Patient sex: F
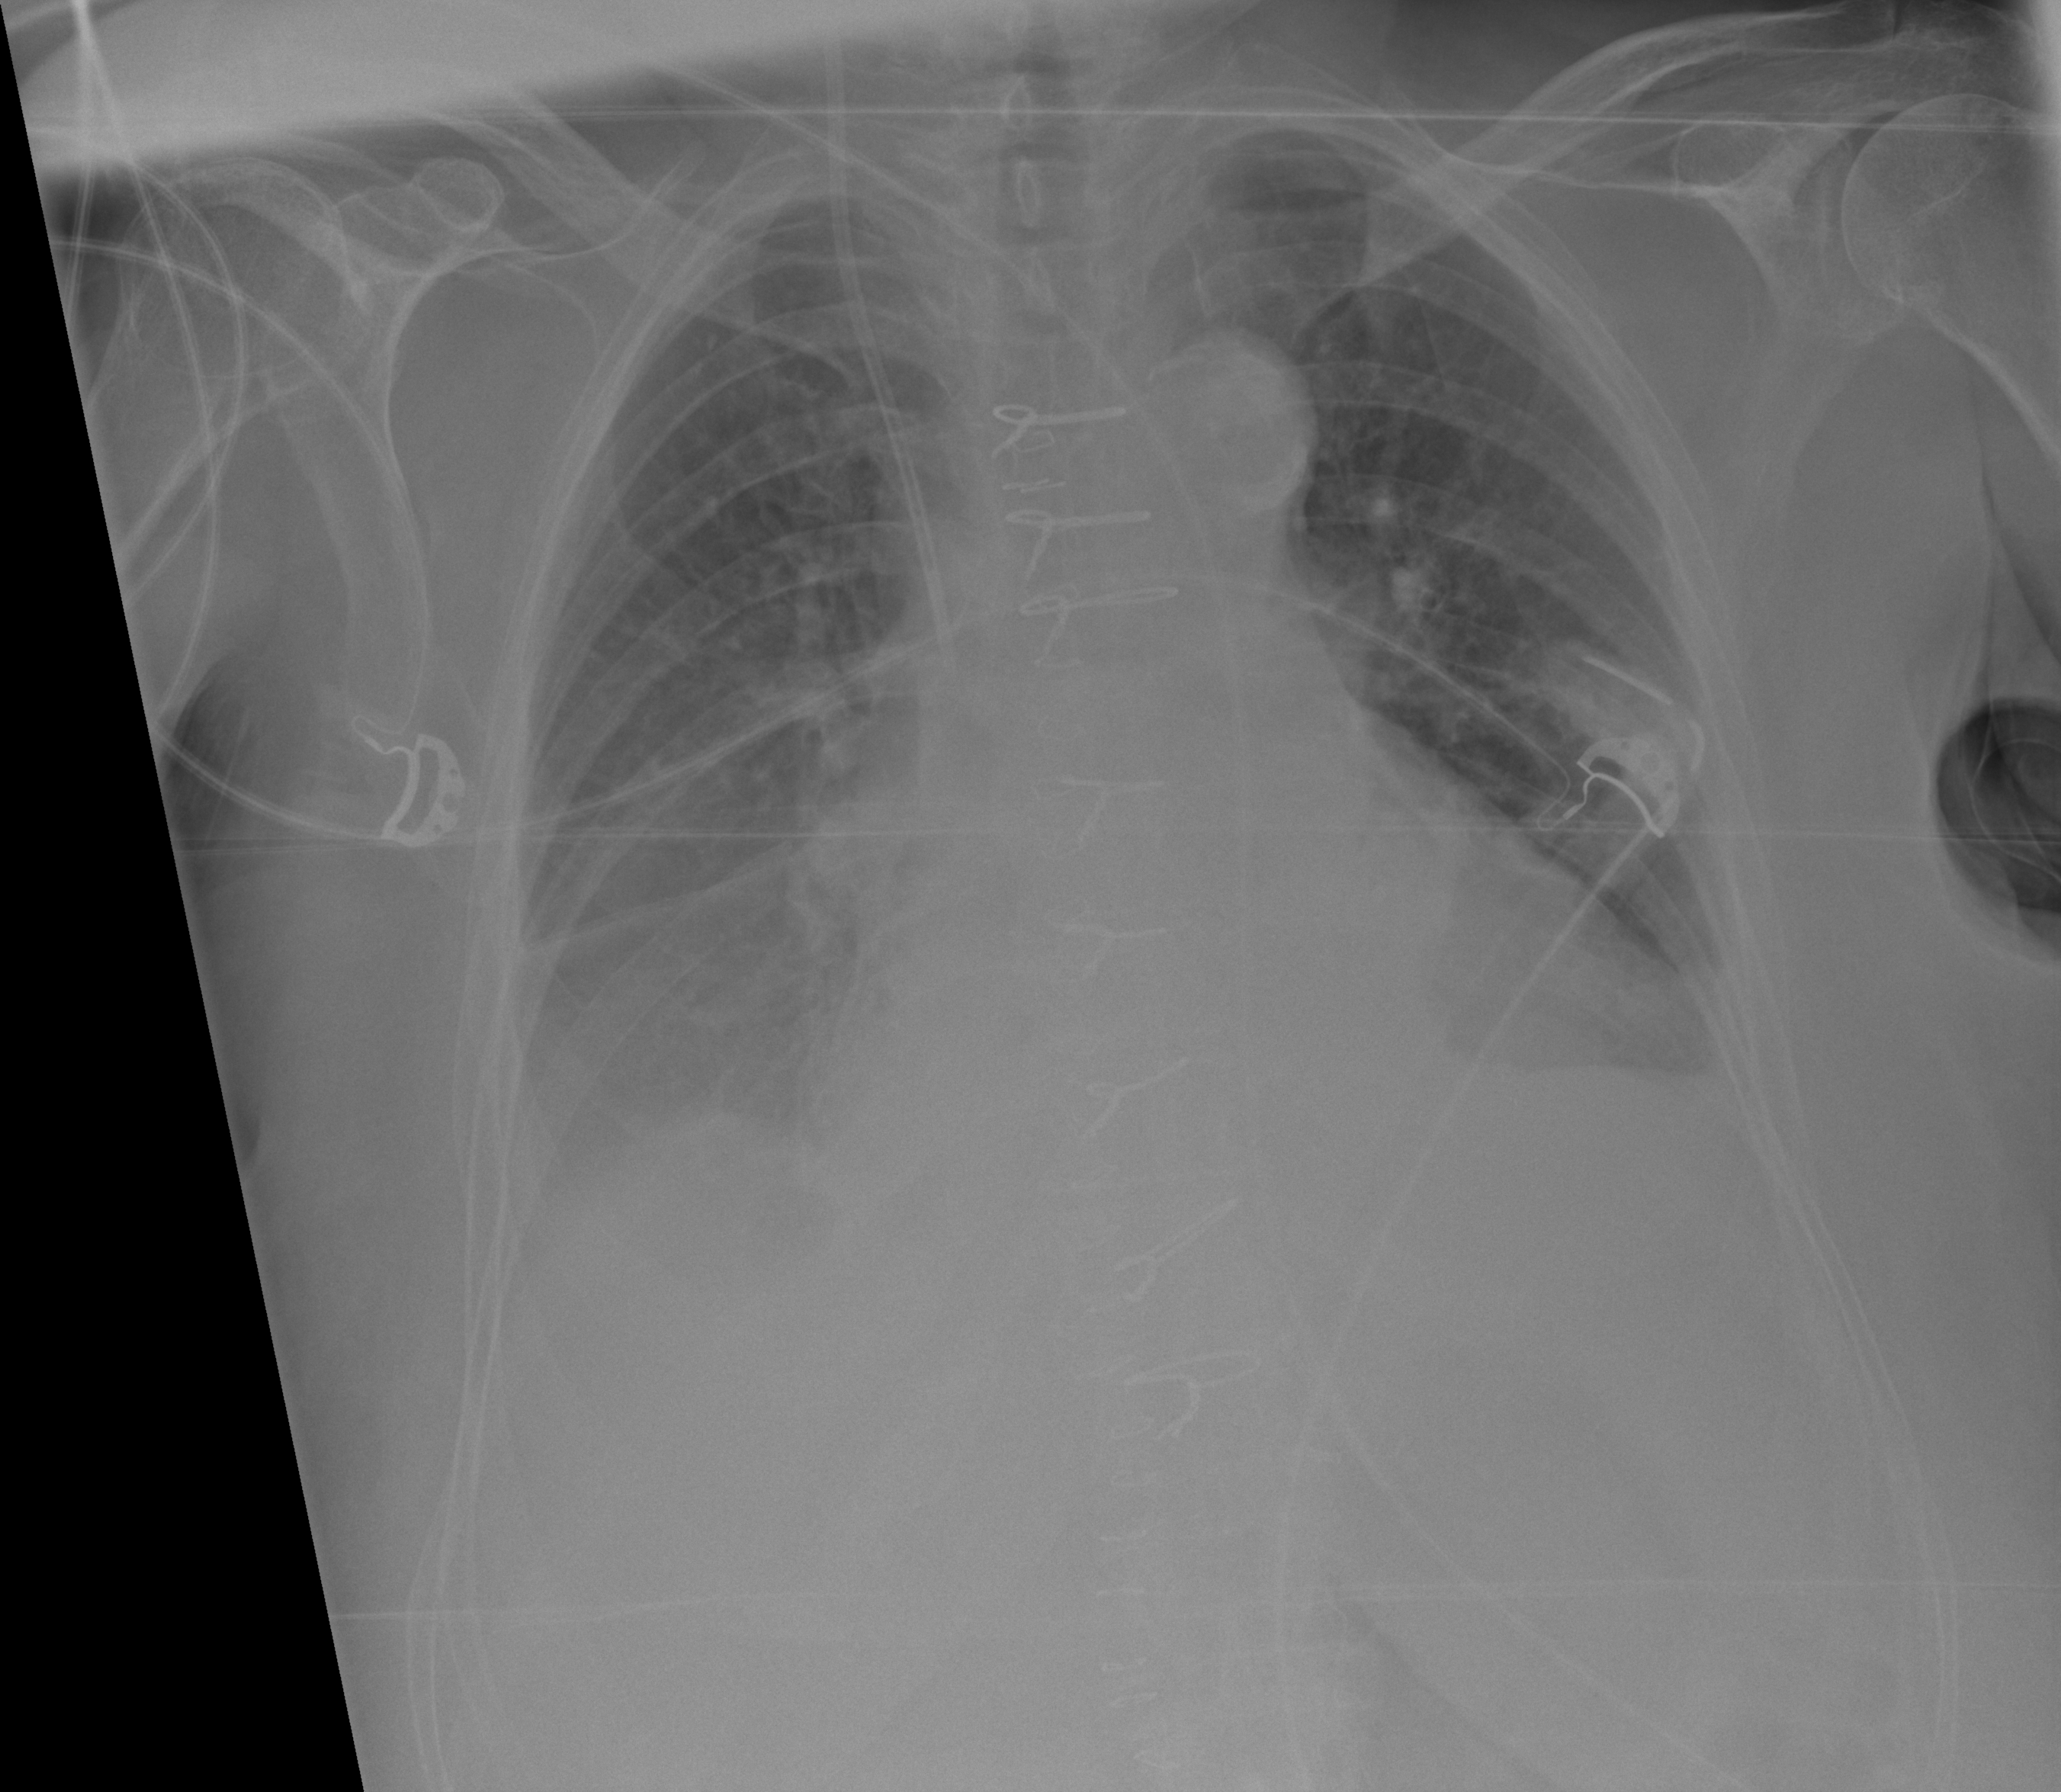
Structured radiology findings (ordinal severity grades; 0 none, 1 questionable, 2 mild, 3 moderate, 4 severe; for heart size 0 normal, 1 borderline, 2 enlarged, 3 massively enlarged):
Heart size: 3
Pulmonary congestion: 2
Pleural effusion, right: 2
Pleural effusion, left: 2
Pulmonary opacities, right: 1
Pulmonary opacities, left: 1
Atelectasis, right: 2
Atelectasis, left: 1